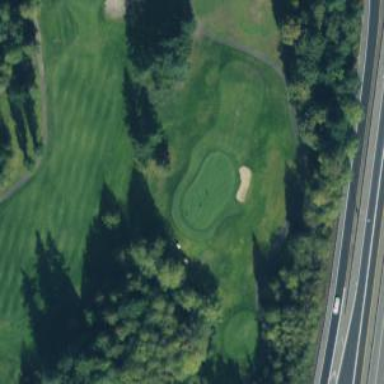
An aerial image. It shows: Golf hole.